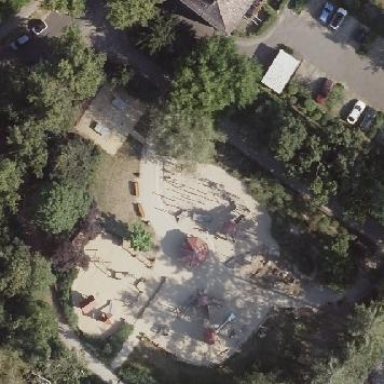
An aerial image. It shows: Sandpit playground.